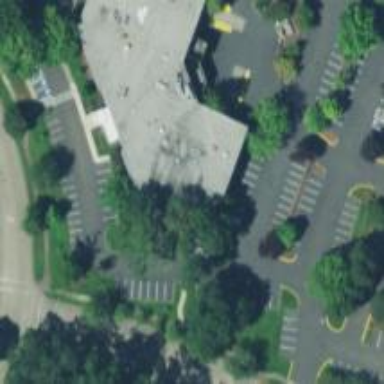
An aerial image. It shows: Office building.